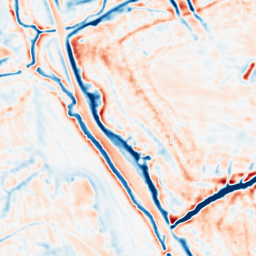
Category: multiscale
Decomposition family: dog_multiscale
Decomposition parameters: sigma_ratio: 1.6
n_scales: 3
base_sigma: 1
Upsampling method: quadratic
Upsampling parameters: scale: 2
Upsampling scale: 2